Question: The button action is 'SongsSelectionSongs_Click'. When I click this button, the button image changing, the button tap count is getting correct and after selected button images also changing, but when I scroll back and forth in the 'UITableView' the button image seems to be randomly changing.

This is my code:
'''
- (UITableViewCell *)tableView:(UITableView *)tableView cellForRowAtIndexPath:(NSIndexPath *)indexPath
{
static NSString *cellIdentifier = @"SongsTAbleViewCell";
UITableViewCell *cell = [tableView dequeueReusableCellWithIdentifier:cellIdentifier];
if(cell == nil)
{
NSArray *nib = [[NSBundle mainBundle] loadNibNamed:@"SongsTAbleViewCell" owner:self options:nil];
cell = [nib objectAtIndex:0];
}
btn_songSelect.tag = indexPath.row;
lbl_songLabel.text = [[arr_tablVArray objectAtIndex:indexPath.row] objectForKey:@"SongTitle"];
lbl_artistLabel.text = [[arr_tablVArray objectAtIndex:indexPath.row] objectForKey:@"SongArtist"];
return cell;
}
-(IBAction)SongsSelectionSongs_Click:(id)sender
{
UIButton *button = sender;
CGPoint correctedPoint = [button convertPoint:button.bounds.origin toView:self.tblv_SongslisttableView];
NSIndexPath *indexPath = [self.tblv_SongslisttableView indexPathForRowAtPoint:correctedPoint];
NSLog(@"Button tapped in row %d",indexPath.row);
SelectedAlbumUrl = [[arr_tablVArray objectAtIndex:indexPath.row] objectForKey:@"SongUrl"];
str_songtitle = [[arr_tablVArray objectAtIndex:indexPath.row] objectForKey:@"SongTitle"];
if ([[button backgroundImageForState:UIControlStateNormal] isEqual:[UIImage imageNamed:@"add.png"]])
{
btn_songsShareButton.userInteractionEnabled = YES;
[btn_songSelect setBackgroundImage:[UIImage imageNamed:@"remove.png"] forState:UIControlStateNormal];
buttonStatus = buttonStatus +1;
[btn_songsShareButton setImage:[UIImage imageNamed:@"share selected.png"] forState:UIControlStateNormal];
}
else
{
[btn_songSelect setBackgroundImage:[UIImage imageNamed:@"add.png"] forState:UIControlStateNormal];
buttonStatus = 1;
[btn_songsShareButton setImage:[UIImage imageNamed:@"share unselected.png"] forState:UIControlStateNormal];
}
}
'''
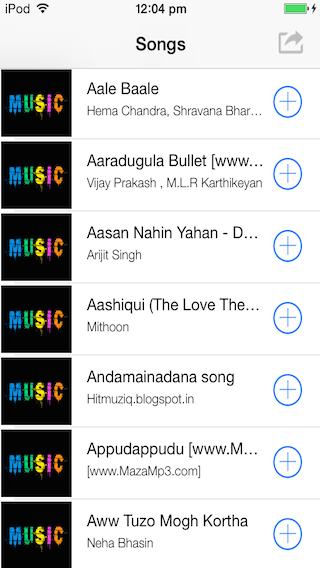
Answer: //Try It, it's Working Fine
# pragma .h File
'''
NSMutableArray * rowIdArray;
'''
# pragma .M File
'''
@synthesize rowIdArray;
- (void)viewDidLoad
{
rowIdArray=[[NSMutableArray alloc]init];
}
-(NSInteger)numberOfSectionsInTableView:(UITableView *)tableView
{
return 1;
}
-(NSInteger)tableView:(UITableView *)tableView numberOfRowsInSection:(NSInteger)section
{
return [NamesArray count];
}
-(UITableViewCell *)tableView:(UITableView *)tableView cellForRowAtIndexPath:(NSIndexPath *)indexPath
{
static NSString *CellIdentifier = @"Cell";
ViewControllerCell *cell = (ViewControllerCell *)[tableView dequeueReusableCellWithIdentifier:CellIdentifier];
if(cell == nil)
{
NSArray *nib;
nib = [[NSBundle mainBundle] loadNibNamed:@"ViewControllerCell" owner:self options:nil];
cell = [nib objectAtIndex:0];
}
// Configure the cell...
cell.nameslbl.text = [NamesArray objectAtIndex:indexPath.row];
cell.nameBtn.tag=indexPath.row;
[cell.nameBtn addTarget:self action:@selector(NamesClick_Tapped:) forControlEvents:UIControlEventTouchUpInside];
NSString *a=[NSString stringWithFormat:@"%d", indexPath.row];
NSString *b=[[NSString alloc]init];
for (int i=0;i<[rowIdArray count];i++)
{
b=[rowIdArray objectAtIndex:i];
if ([a isEqualToString:b])
{
UIImage *buttonImage = [UIImage imageNamed:@"star_selected.png"];
[cell.nameBtn setBackgroundImage:buttonImage forState:UIControlStateNormal];
}
}
return cell;
}
-(IBAction)NamesClick_Tapped:(id)sender
{
CGPoint buttonPosition = [sender convertPoint:CGPointZero toView:self.NameTableView];
NSIndexPath *indexPath = [self.NameTableView indexPathForRowAtPoint:buttonPosition];
NSString *rowIdStr = [NSString stringWithFormat:@"%d", indexPath.row];
if(![rowIdArray containsObject:rowIdStr])
{
[rowIdArray addObject:rowIdStr];
}else{
[rowIdArray removeObject: rowIdStr];
}
[self.NameTableView reloadData];
}
'''